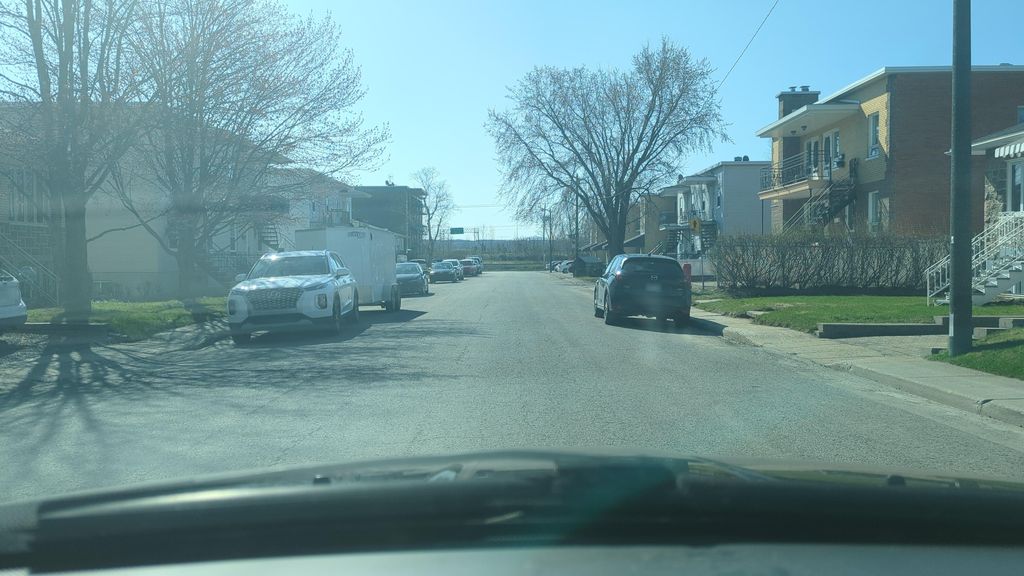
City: quebec_city